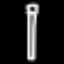
Label: pencil